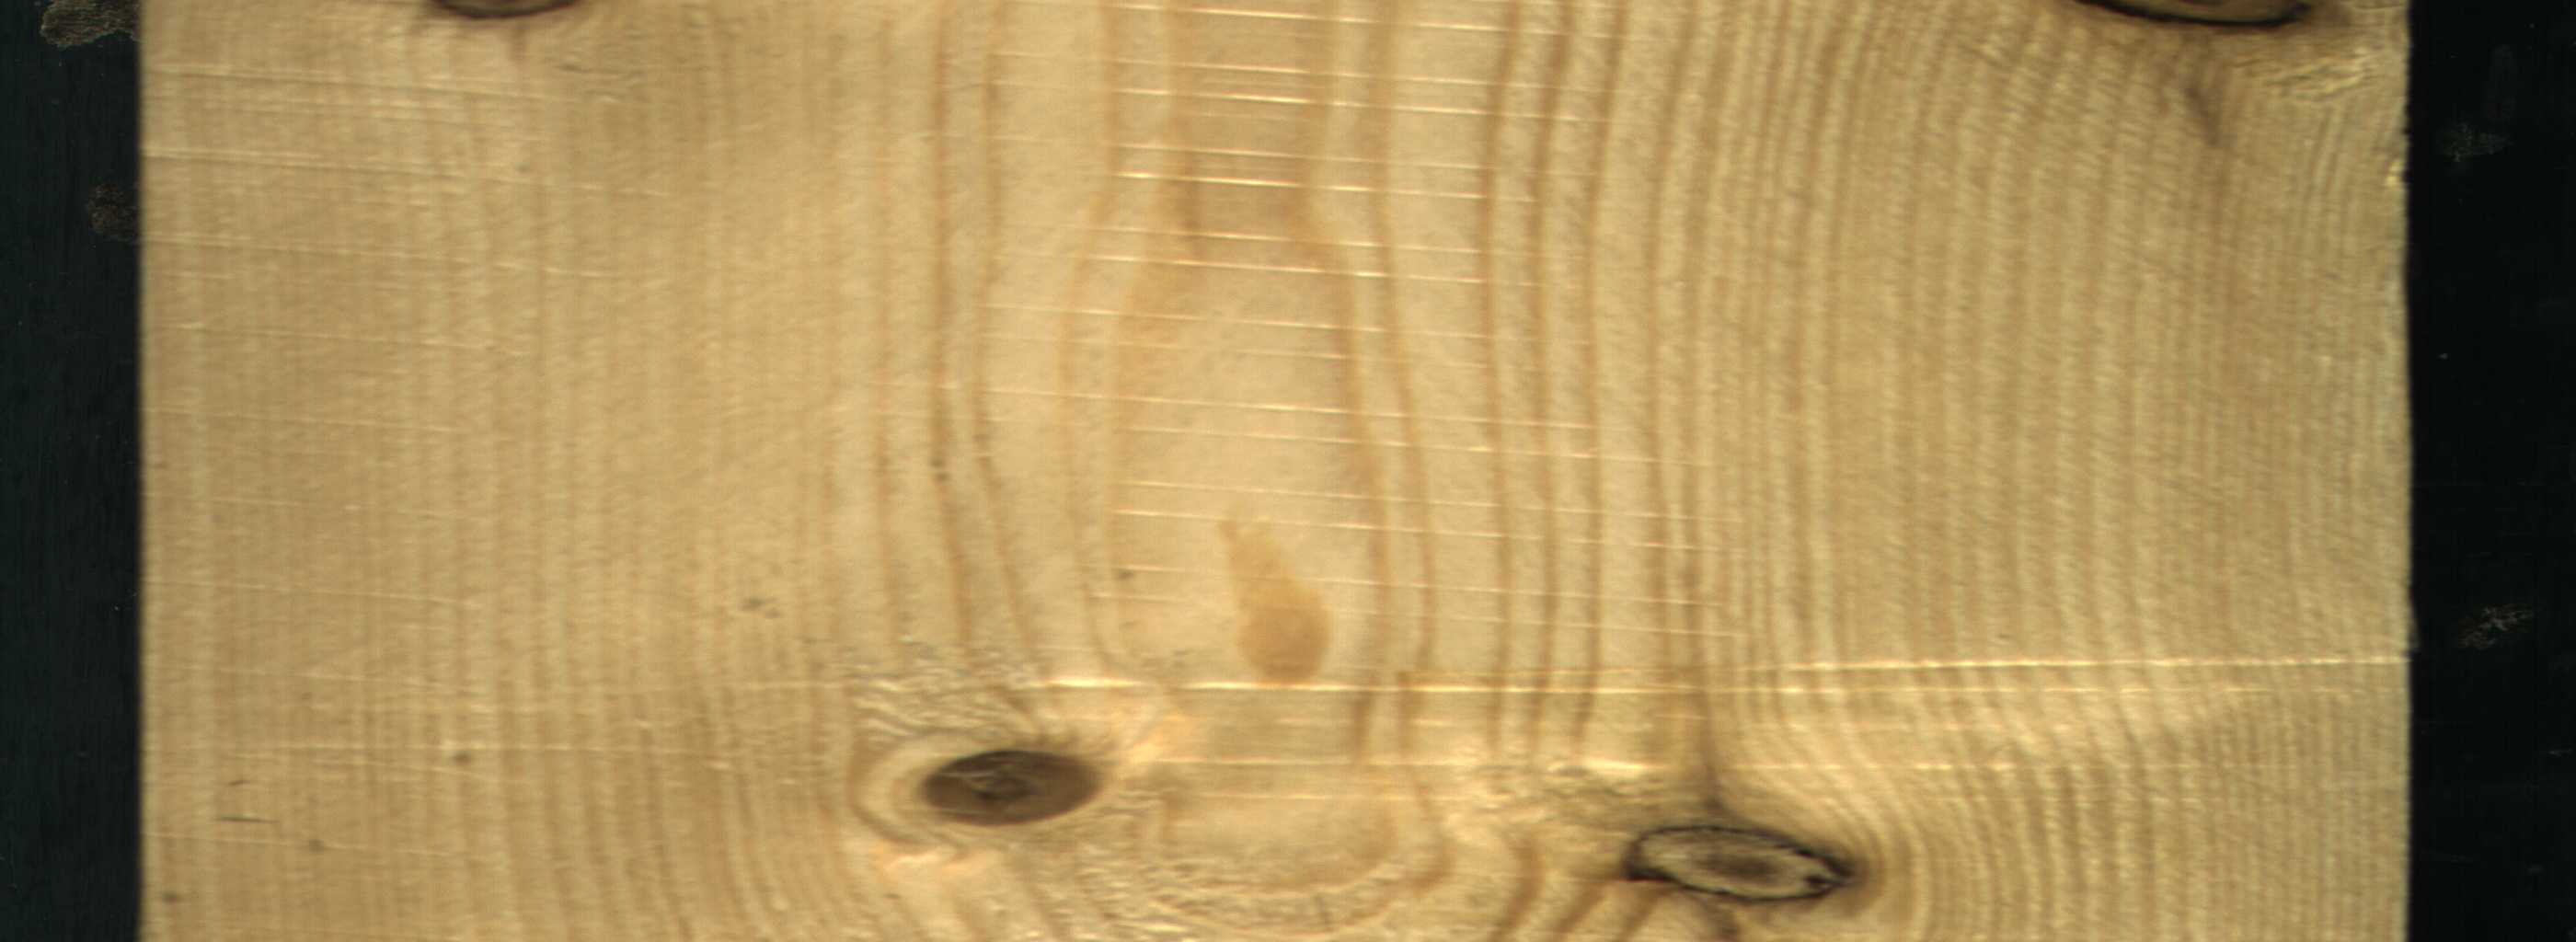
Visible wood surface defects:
Dead_Knot
Dead_Knot
Dead_Knot
Live_Knot